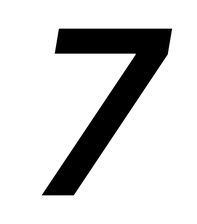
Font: Inter-Italic_SemiBold_Italic